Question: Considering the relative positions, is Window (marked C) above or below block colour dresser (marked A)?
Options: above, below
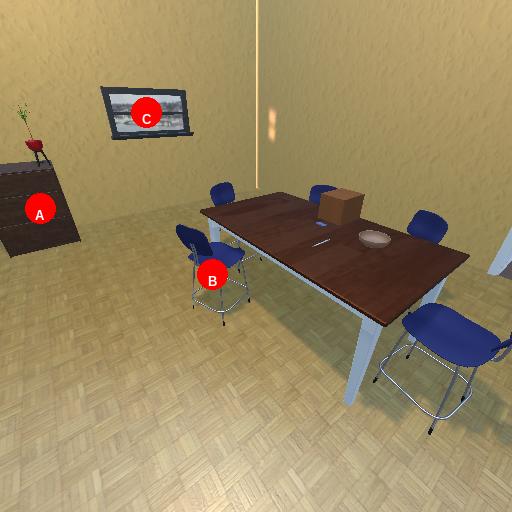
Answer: above